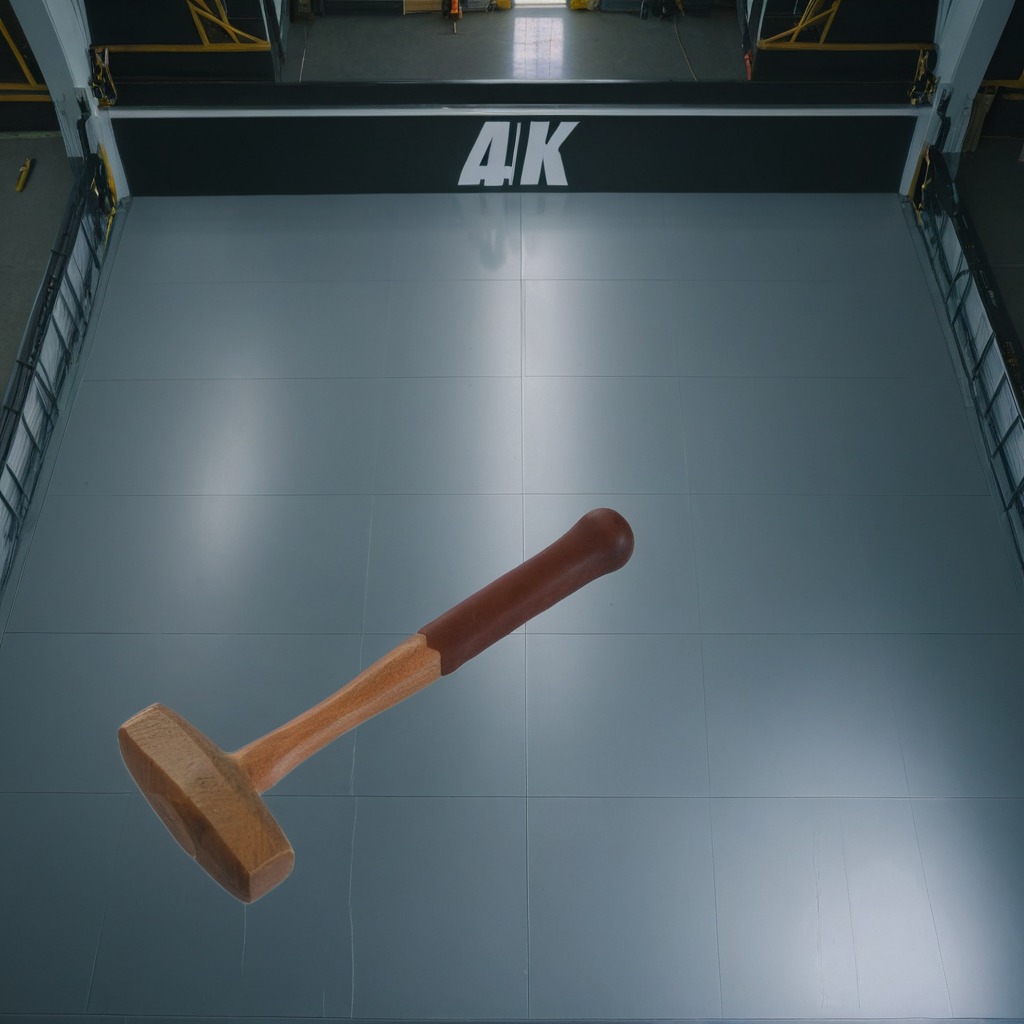
A hammer is lying on the toolbox surface in the airplane hangar workshop.